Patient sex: M
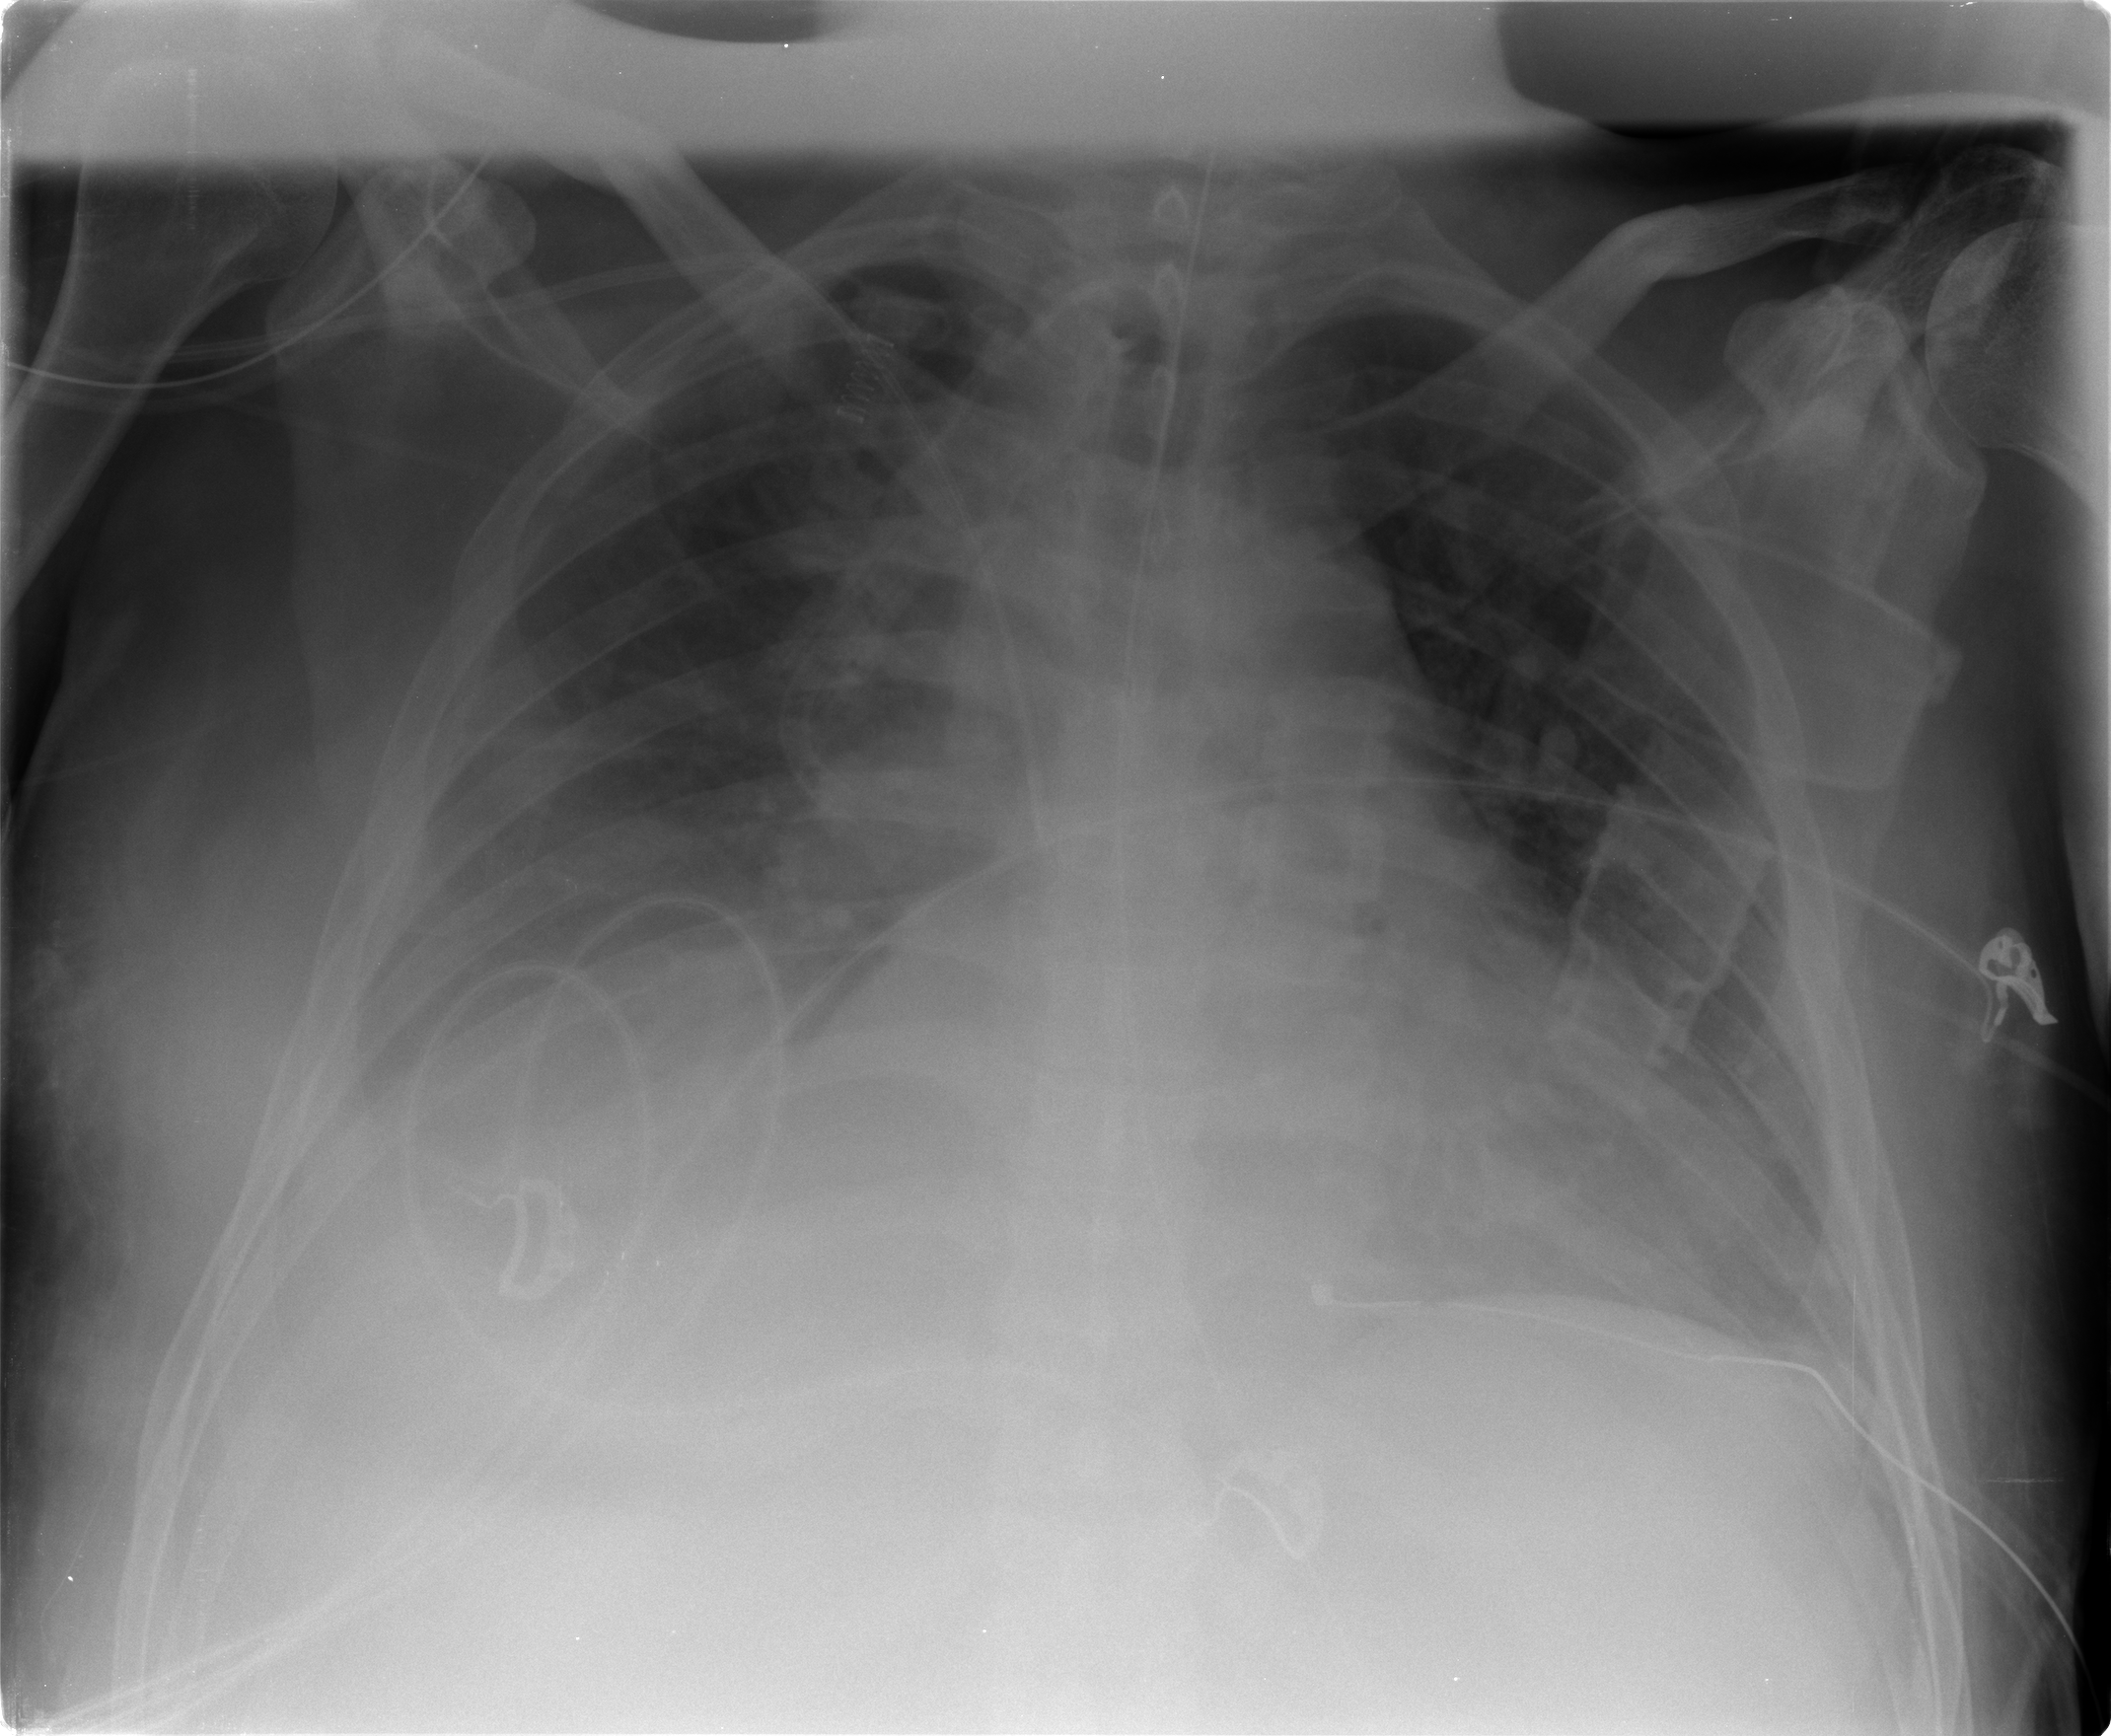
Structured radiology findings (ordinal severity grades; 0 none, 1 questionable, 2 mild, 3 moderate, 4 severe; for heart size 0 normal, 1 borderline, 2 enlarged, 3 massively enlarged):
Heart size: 3
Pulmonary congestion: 3
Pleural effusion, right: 3
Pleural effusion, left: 0
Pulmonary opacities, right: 0
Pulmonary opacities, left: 0
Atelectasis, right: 3
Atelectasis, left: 2